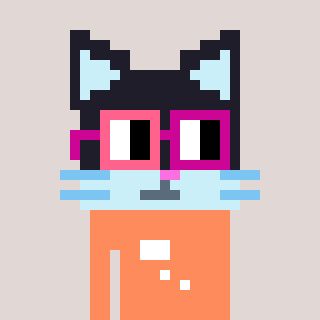
a pixel art character with square pink and red glasses, a cat-shaped head and a peachy-colored body on a warm background